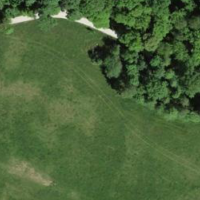
EUNIS habitat code: 25
Species observed at this site:
Pseudochorthippus parallelus